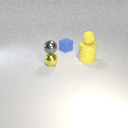
small gray metal sphere above small yellow metal sphere